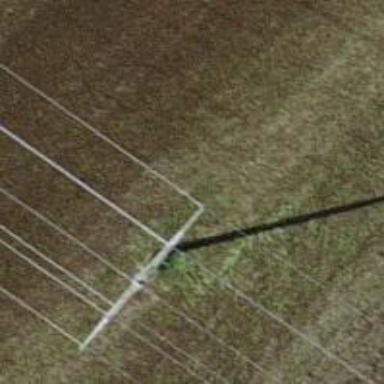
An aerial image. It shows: Power pole.